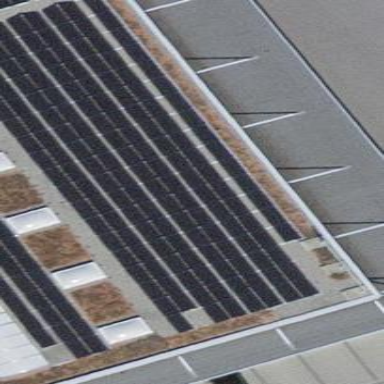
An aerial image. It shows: Solar power generator.